Question: Find the area of the quadrilateral in the figure, where the side length of the square border is 10 and the vertices of the quadrilateral are all on points that are integer multiples of 0.5. The result is rounded to one decimal place
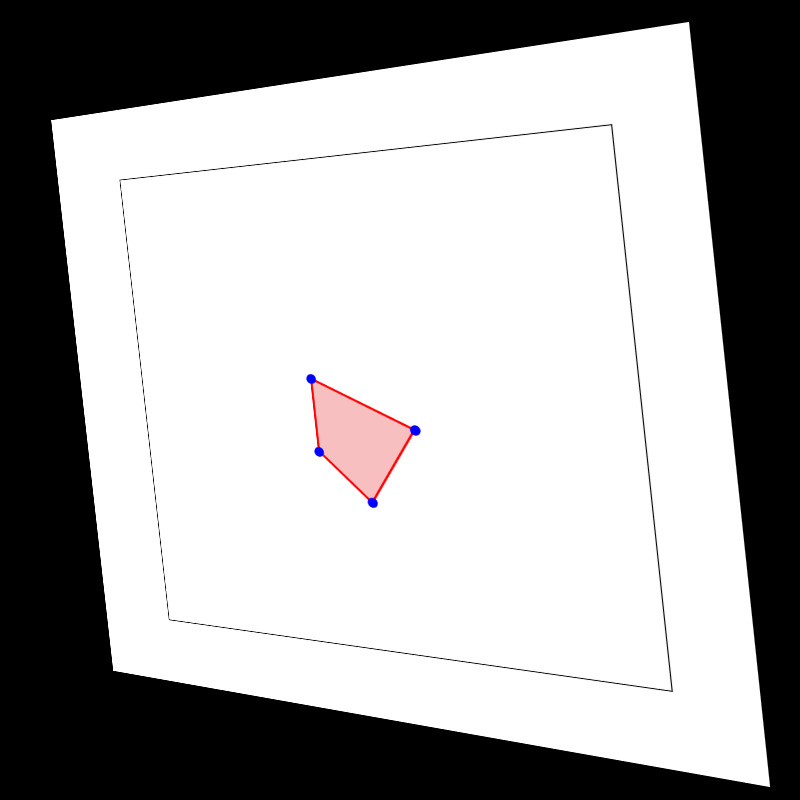
Answer: 2.8